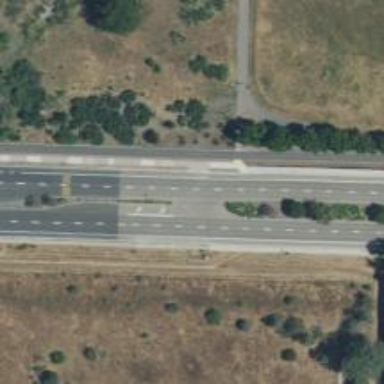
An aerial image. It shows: Footway.